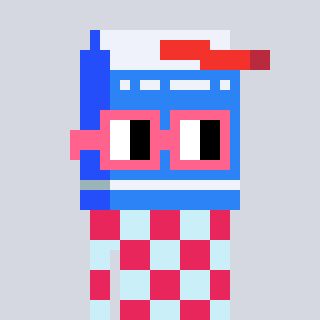
a pixel art character with square pink glasses, a milk-shaped head and a cold-colored body on a cool background